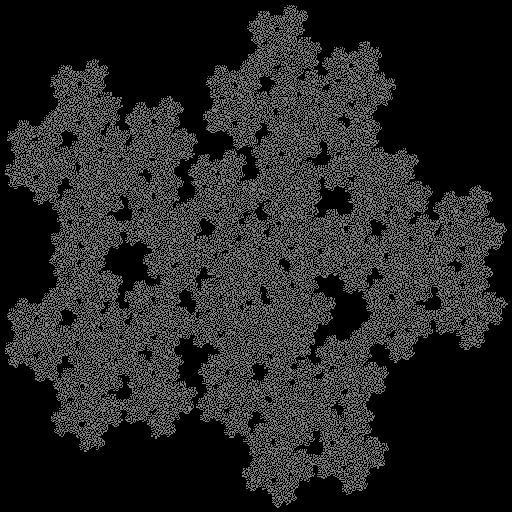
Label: mcWorter_pedigree